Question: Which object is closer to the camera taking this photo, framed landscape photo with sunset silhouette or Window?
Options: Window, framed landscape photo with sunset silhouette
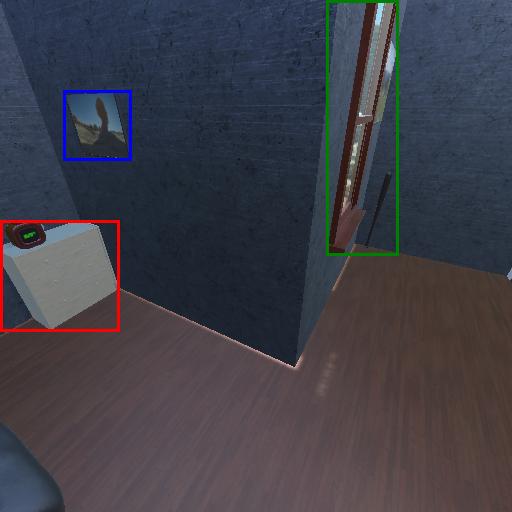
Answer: Window